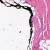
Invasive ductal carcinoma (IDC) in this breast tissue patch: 0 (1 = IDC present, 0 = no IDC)